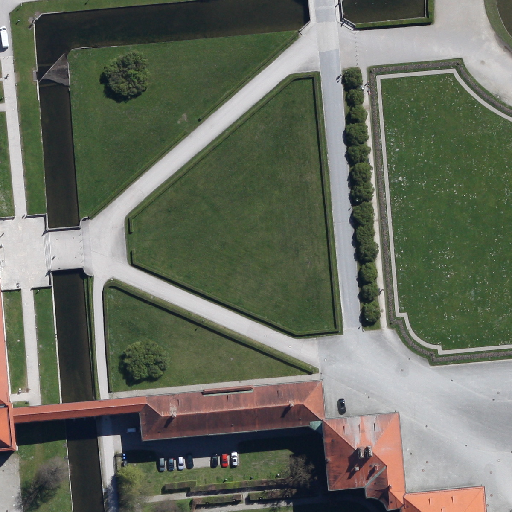
Referring expression: building along the road